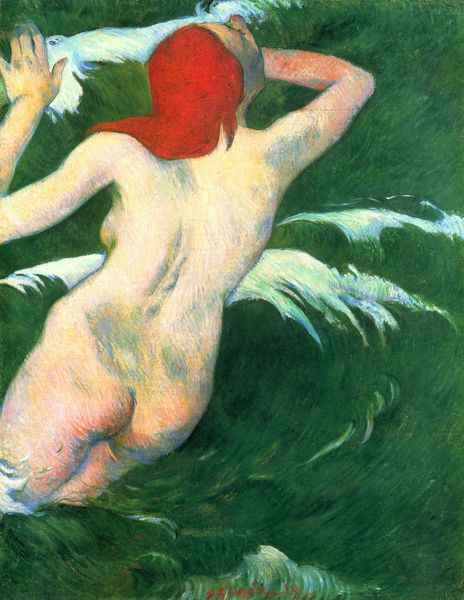
Titel: Undine
Künstler: Paul Gauguin
Standort: Cleveland (Ohio)
Institution: The Cleveland Museum of Art
Schlagwörter: akt, blau, gemälde, hand, haut, kopf, meer, nackt, schatten, wasser, weiß, baden, cezanne, fluss, grün, impressionismus, mädchen, see, brust, busen, finger, frau, grau, haar, licht, nase, pastell, rücken, stirn, blick, rot, wiese, expressionismus, malerei, symbolismus, jung, arm, arme, blass, gesicht, inkarnat, lang, rückgrat, bildnis, hände, porträt, signatur, öl, nass, gewässer, haare, rosa, schräg, schulter, beine, bein, brüste, gischt, hintern, rückenansicht, welle, wellen, farbe, stürmisch, woge, wogen, weiblich, oberschenkel, schenkel, wimpern, gauguin, oben, bad, rothaarig, offen, schwimmen, paul, arsch, hinten, jugend, pobacke, pobacken, rückenakt, rückenfigur, traum, wirbelsäule, jugenstil, nixe, tauchen, mythologie, rückansicht, bedrohung, verführung, rote haare, hüfte, sturz, rothaarige, erhoben, bleich, grünlich, grüb, stürzen, brüst, abgewinkelt, fau, schwimmer, jugendliche, sinnlichkeit, weiblicher akt, schwimmerin, nablis, balss, weibliche figur, erfrischen, jgendliche, rückenajt, po